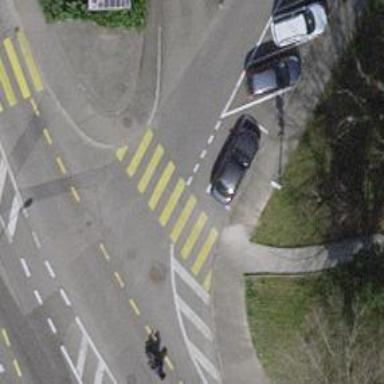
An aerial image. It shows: Asphalt footway with uncontrolled crossing. The crossing has markings.